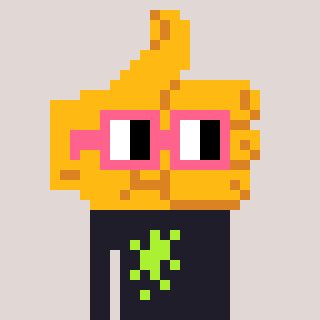
a pixel art character with square pink glasses, a thumbsup-shaped head and a grayscale-colored body on a warm background